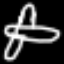
Label: airplane